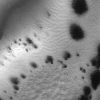
Atmospheric dust classification: not_dusty